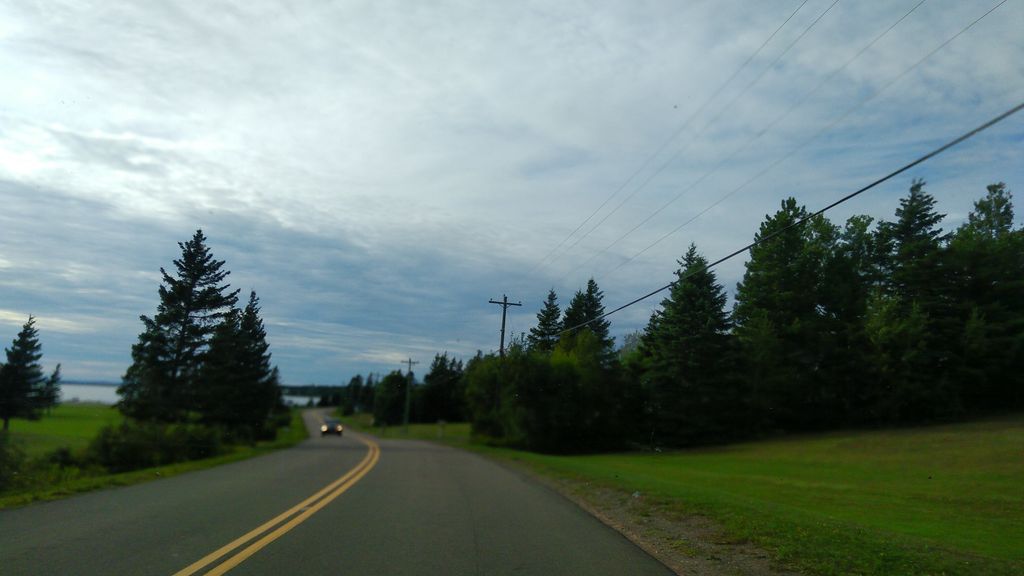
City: charlottetown